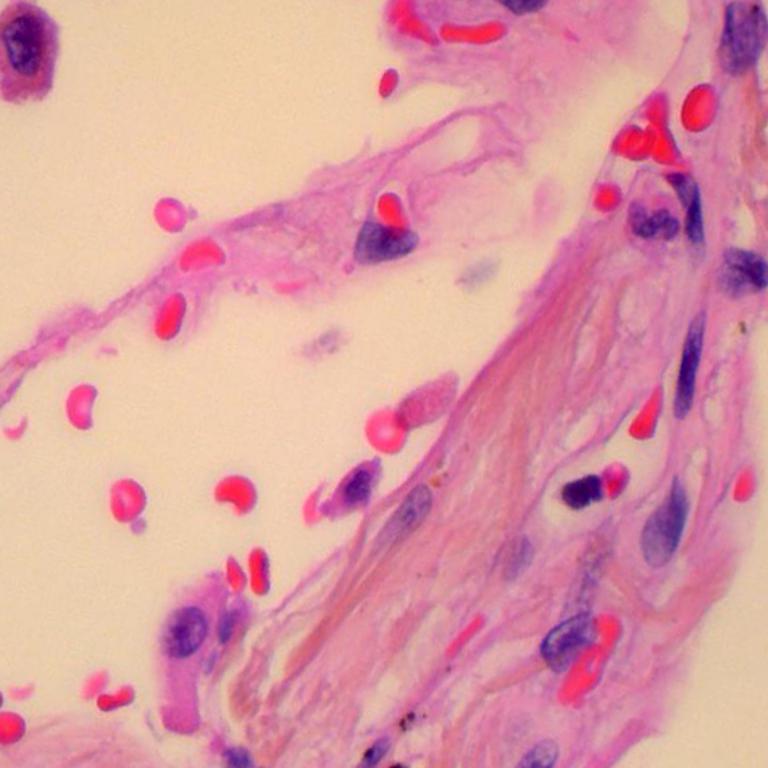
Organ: lung
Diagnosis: benign